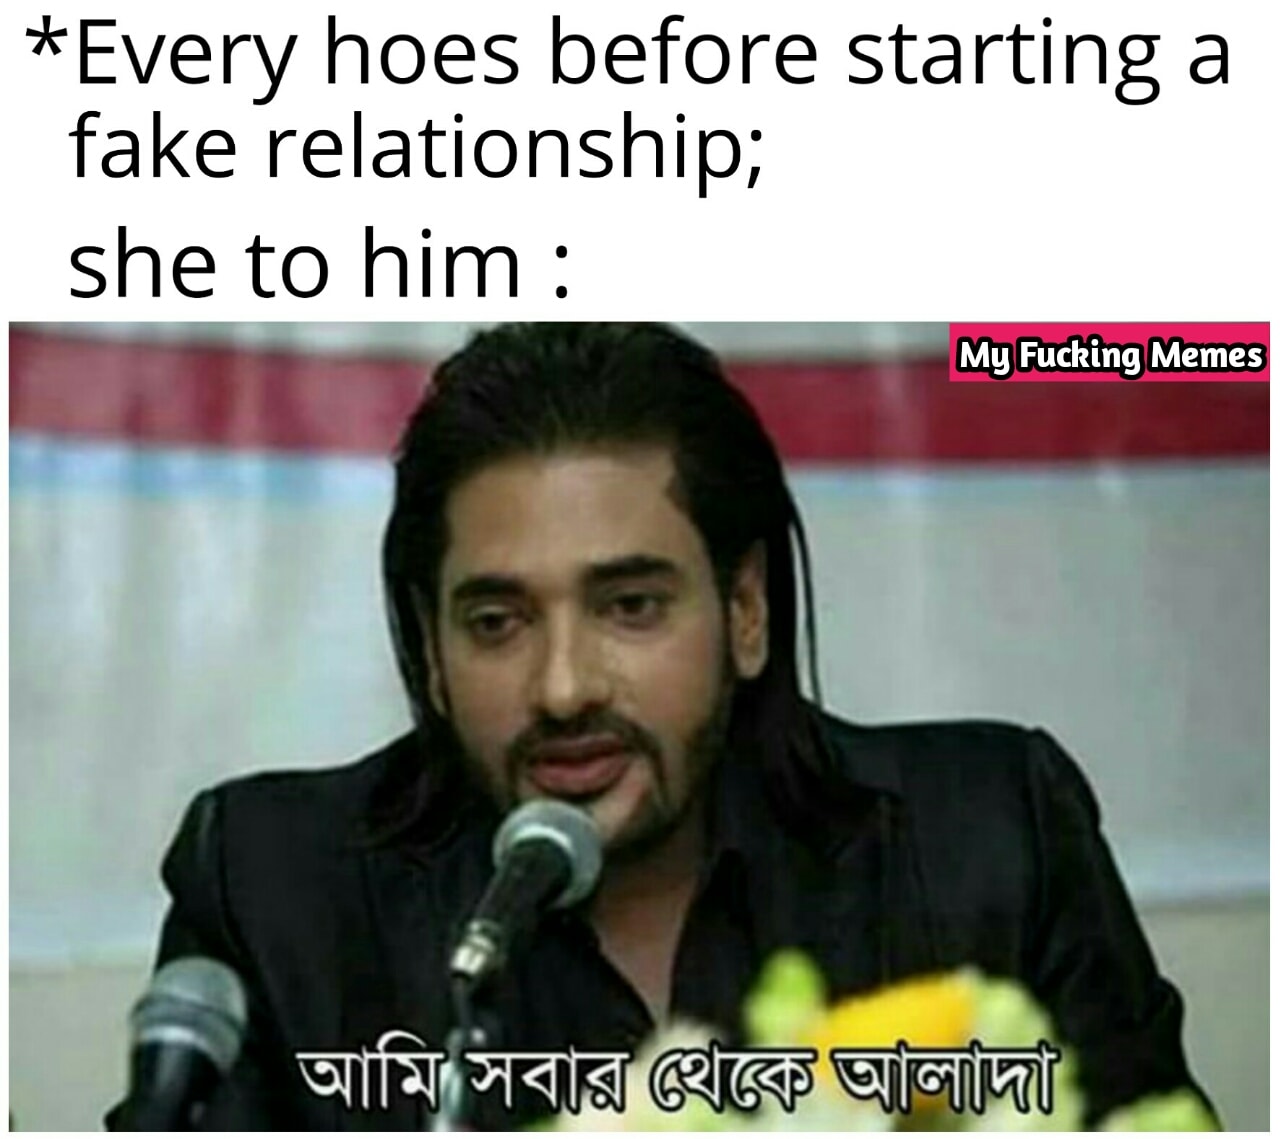
Caption: *Every hoes before satrting a fake relationship;  she to him :  আমি সবার থেকে আলাদা
Label: hate